Question: How can i avoid selecting a div and hide the highlight when i click in it?
I want to hide the dotted outline:

(can't get the screenshot to appear, here it is: <URL>
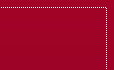
Answer: Use'outline:none' or 'outline:0'
Check the similar one <URL>